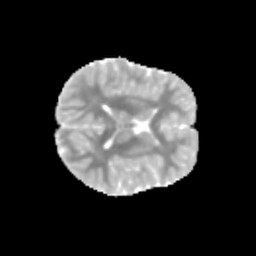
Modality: MD
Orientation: axial
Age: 12
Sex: female
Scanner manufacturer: siemens
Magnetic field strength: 3 T
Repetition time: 3.8 s
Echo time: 0.07 s